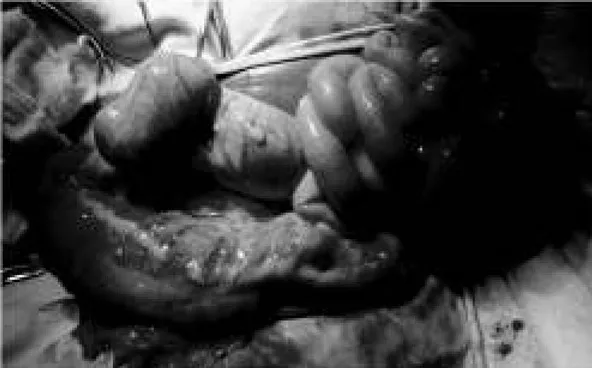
Grossly dilated colon transverse and sigmoid colon.
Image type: medical_photograph (other_medical_photograph)